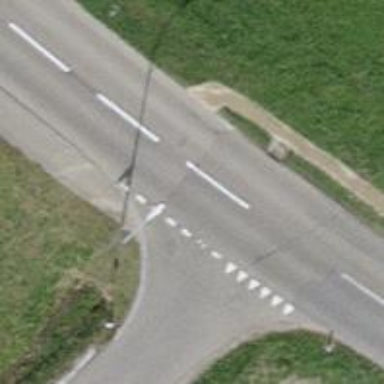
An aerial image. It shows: Unmarked crossing on footway.